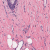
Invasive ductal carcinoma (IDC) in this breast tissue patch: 0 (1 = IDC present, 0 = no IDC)